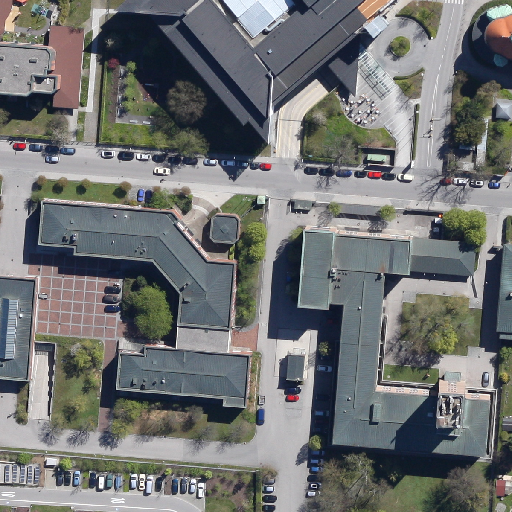
Referring expression: road